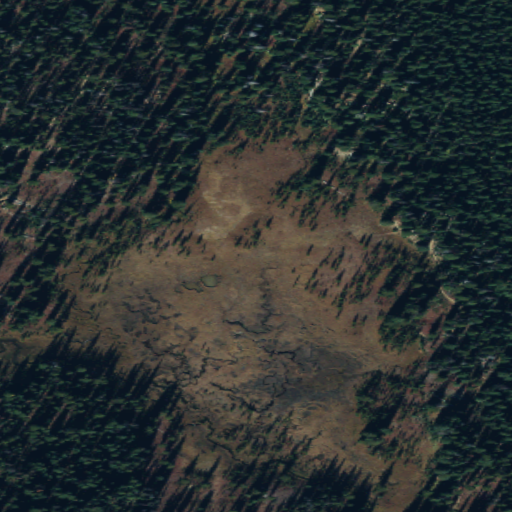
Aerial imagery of plain(s) in Washington named Mad Meadow containing evergreen forest, woody wetlands, herbaceous wetlands, and mixed forest